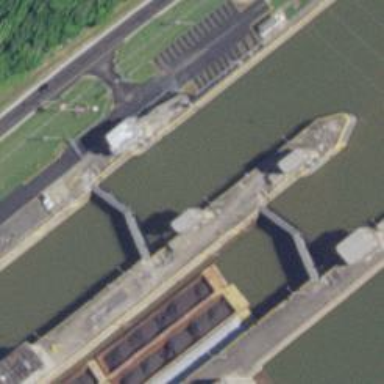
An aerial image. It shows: Lock gate on waterway.